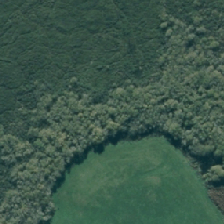
Land cover: deciduous_hardwood